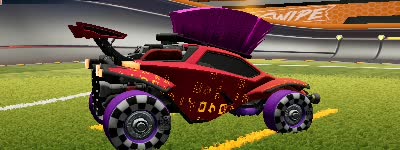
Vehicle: octane